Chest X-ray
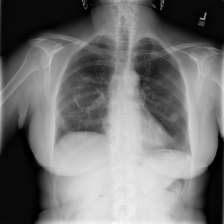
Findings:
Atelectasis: negative
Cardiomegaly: negative
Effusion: negative
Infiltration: negative
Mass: negative
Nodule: negative
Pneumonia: negative
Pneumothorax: negative
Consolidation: negative
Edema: negative
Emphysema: negative
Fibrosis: negative
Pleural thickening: negative
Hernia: negative